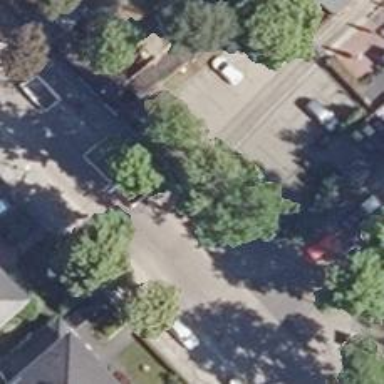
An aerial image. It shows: Street-side parking area.